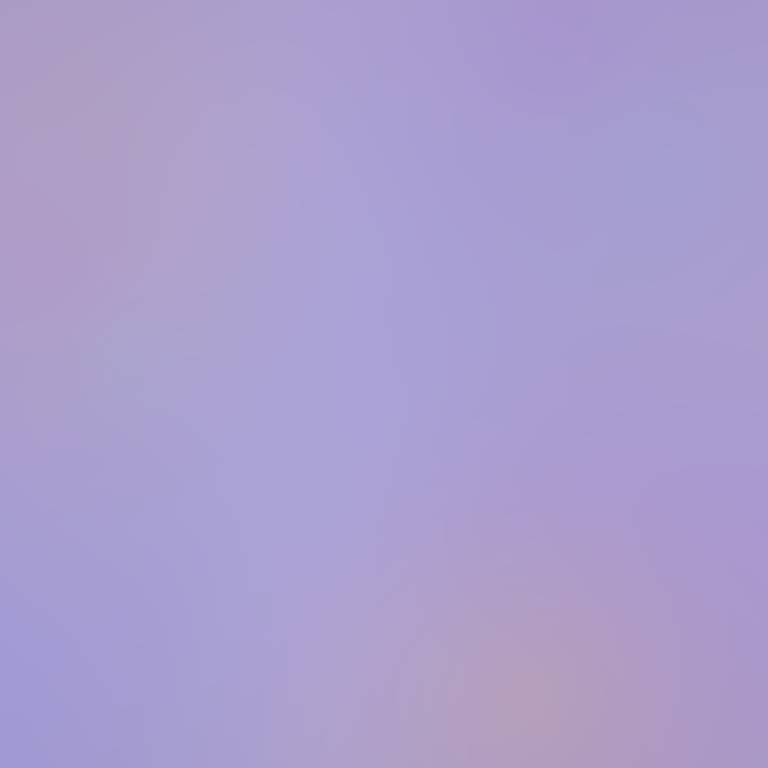
Abstract light effect, smooth gradient from soft lavender to pale pink, serene atmosphere, diffuse glow, no room, no furniture, no objects.